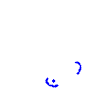
Particle: kaon